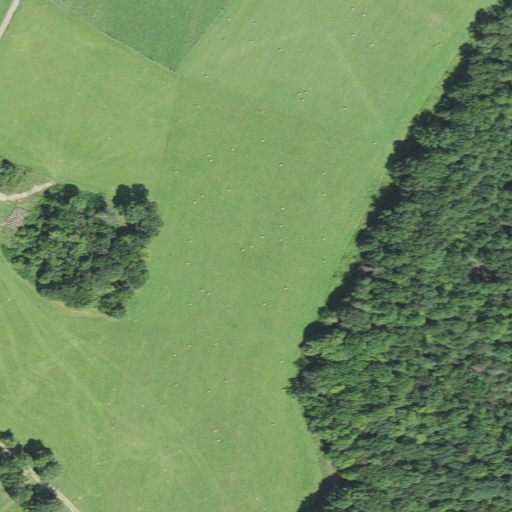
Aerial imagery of plain(s) in West Virginia named Chestnut Flats containing pasture, deciduous forest, and mixed forest